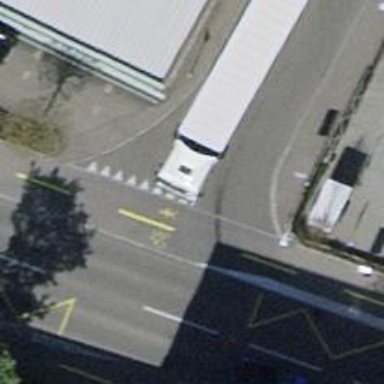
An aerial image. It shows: Unmarked crossing on the road.